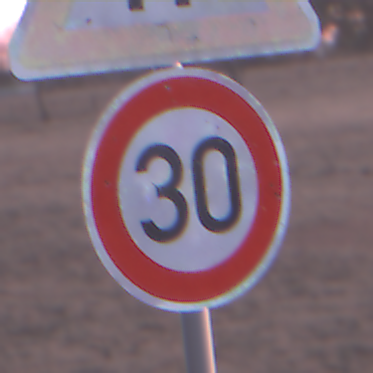
Verkehrszeichen: Geschwindigkeit30
Zusatzzeichen oben: EinseitigVerengteFahrbahnLinks
Umgebung: Outdoor, Nature
Tageszeit: SunriseSunset
Wetter: Clear
Licht: Natural
Jahreszeit: NotSpecified
Kontrast: LowContrast